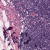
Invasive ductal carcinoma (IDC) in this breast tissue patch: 0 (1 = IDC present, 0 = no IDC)